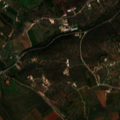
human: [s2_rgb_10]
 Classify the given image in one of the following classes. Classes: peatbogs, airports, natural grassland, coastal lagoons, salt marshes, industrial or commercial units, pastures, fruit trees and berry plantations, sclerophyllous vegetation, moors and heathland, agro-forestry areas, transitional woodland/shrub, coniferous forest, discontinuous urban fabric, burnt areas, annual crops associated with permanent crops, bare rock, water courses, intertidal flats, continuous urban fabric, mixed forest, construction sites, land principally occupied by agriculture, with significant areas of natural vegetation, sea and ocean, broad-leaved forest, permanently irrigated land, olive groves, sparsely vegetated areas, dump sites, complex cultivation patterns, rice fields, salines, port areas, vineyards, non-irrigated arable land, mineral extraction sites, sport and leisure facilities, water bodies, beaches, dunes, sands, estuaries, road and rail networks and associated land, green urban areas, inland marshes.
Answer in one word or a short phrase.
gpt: fruit trees and berry plantations, annual crops associated with permanent crops, sclerophyllous vegetation